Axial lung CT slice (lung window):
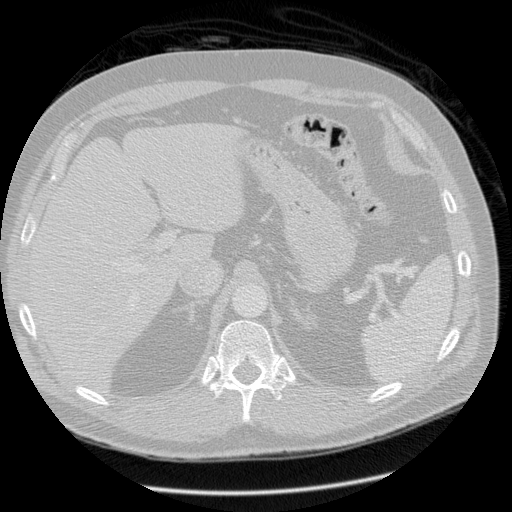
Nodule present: no